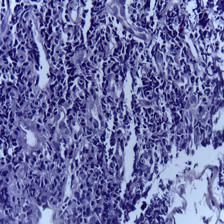
Diagnosis: OSCC